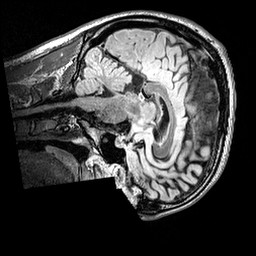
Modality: FLAIR
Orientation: sagittal
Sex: male
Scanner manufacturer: siemens
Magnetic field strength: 3 T
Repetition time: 5 s
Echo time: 0.395 s